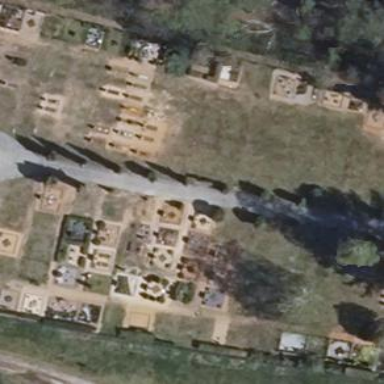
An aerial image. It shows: Cemetery.